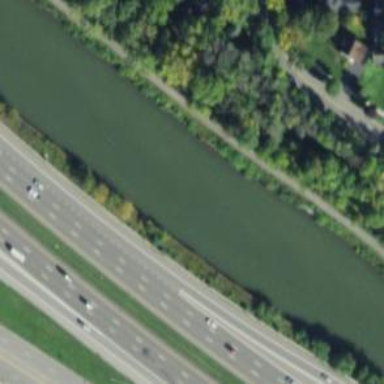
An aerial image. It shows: Path along embankment.